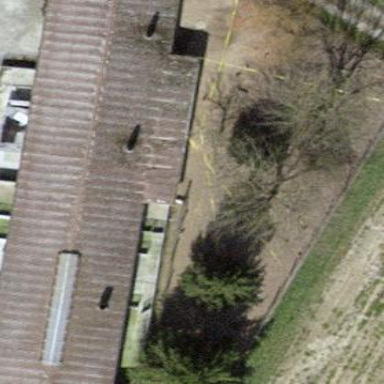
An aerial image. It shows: Farm auxiliary building with gabled roof.